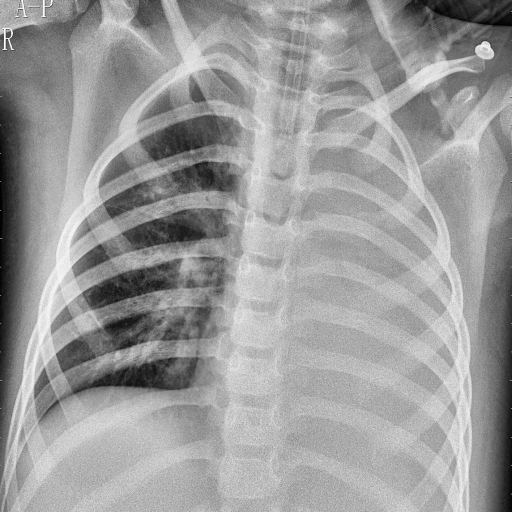
Finding: PNEUMONIA